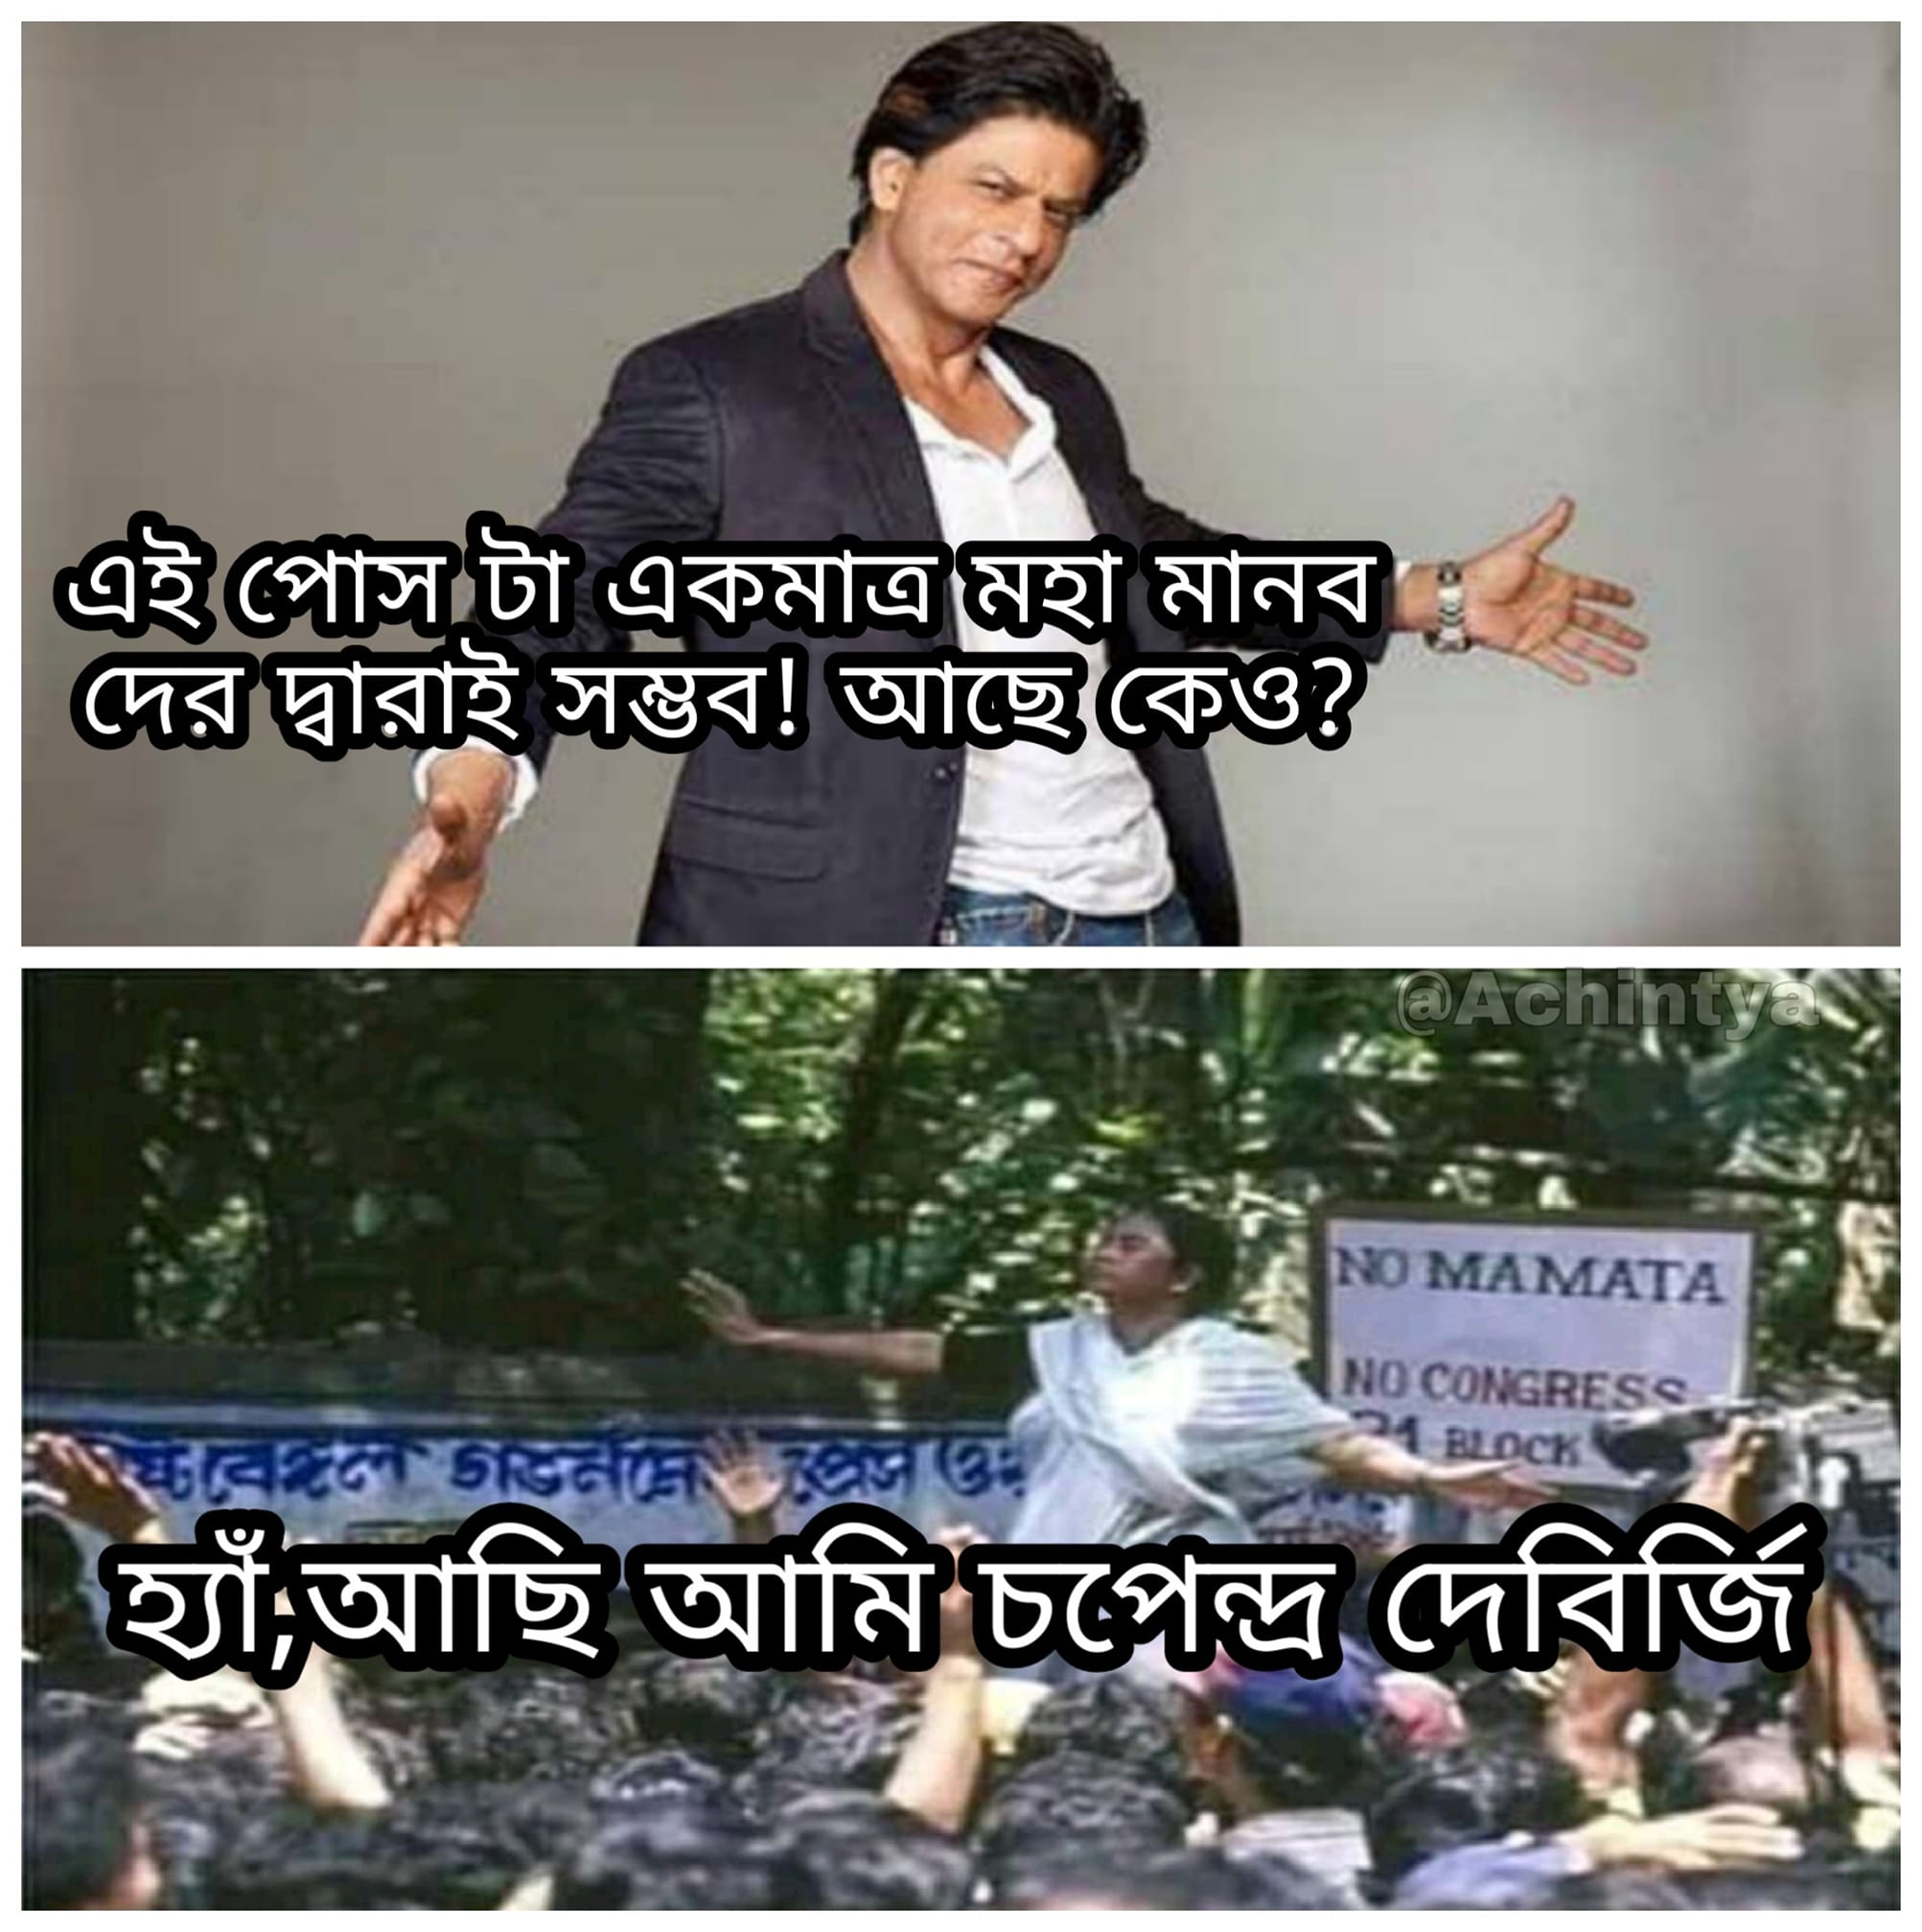
Caption: এই পোস টা একমাত্র মহা মানব দের দ্বারাই সম্ভব !   আছে কেও ?    হ্যাঁ, আছি আমি চপেন্দ্র দেবির্জি
Label: hate